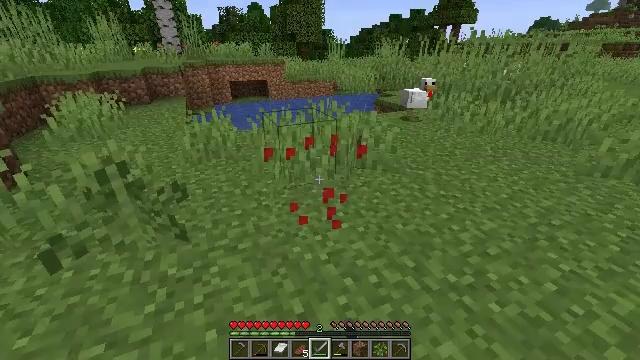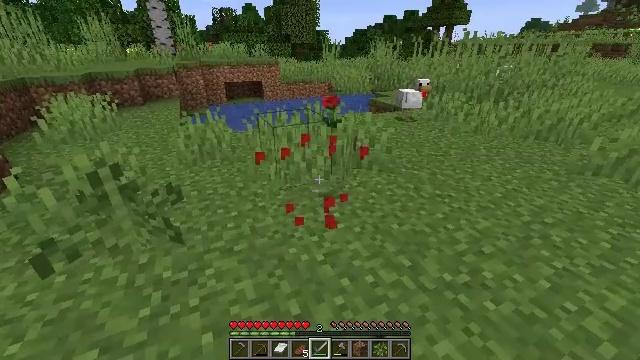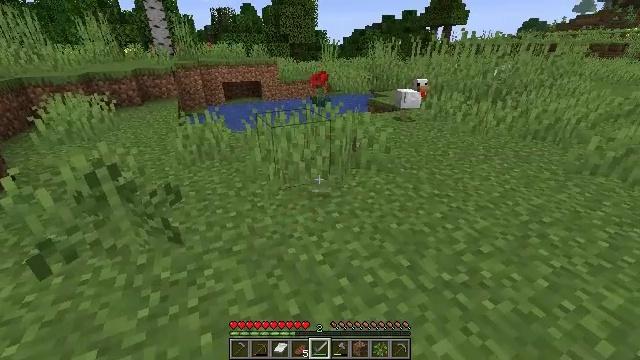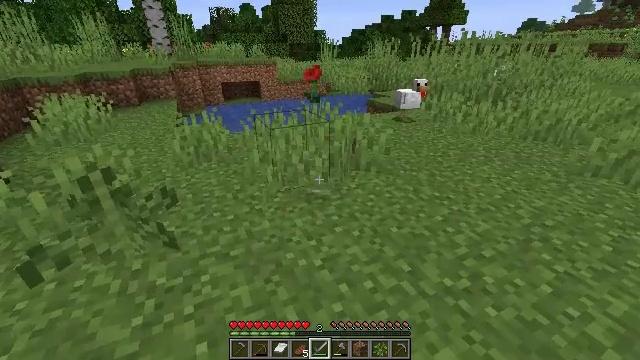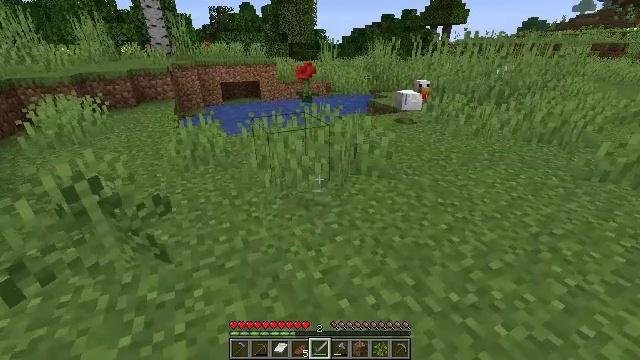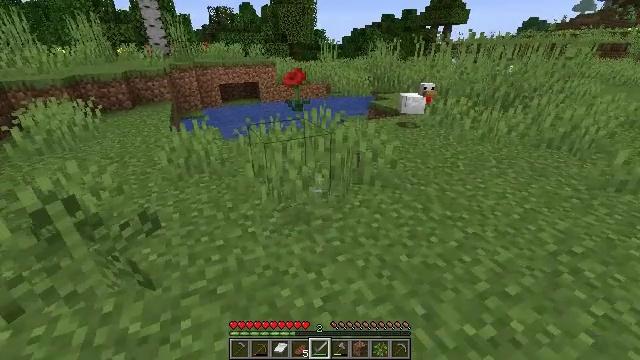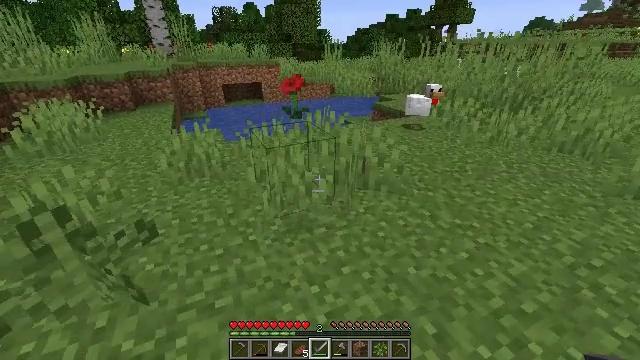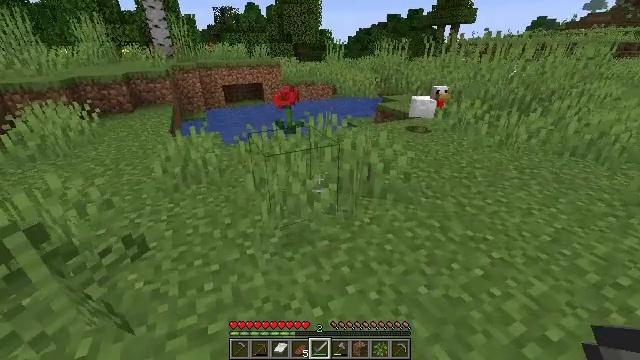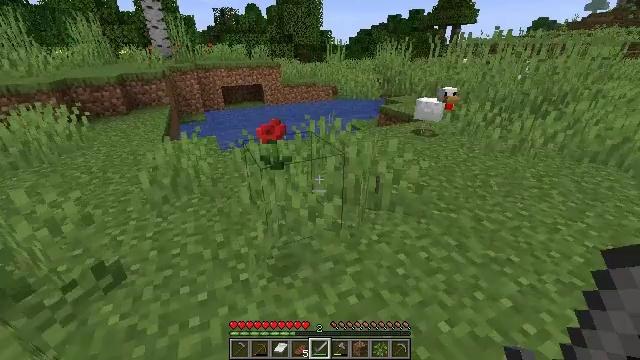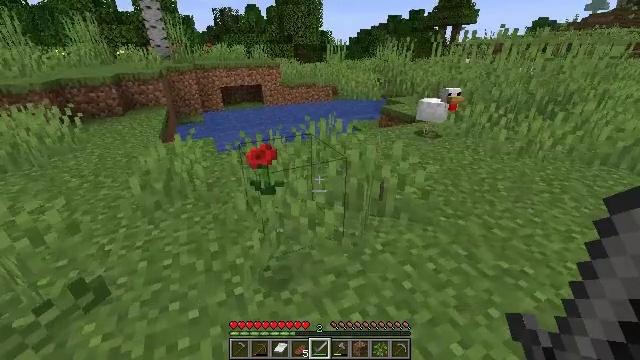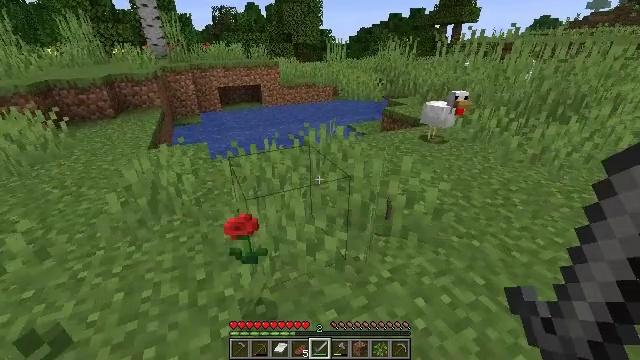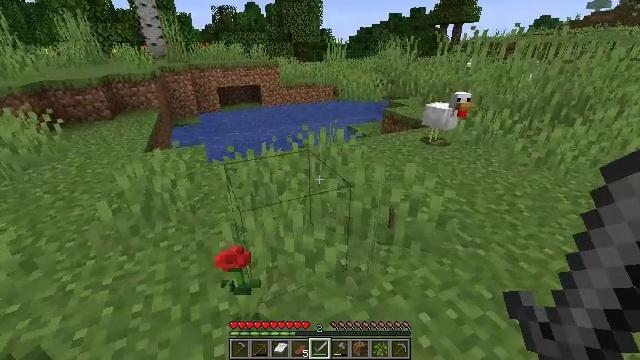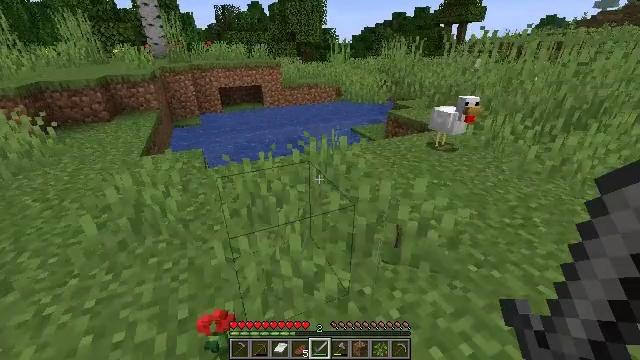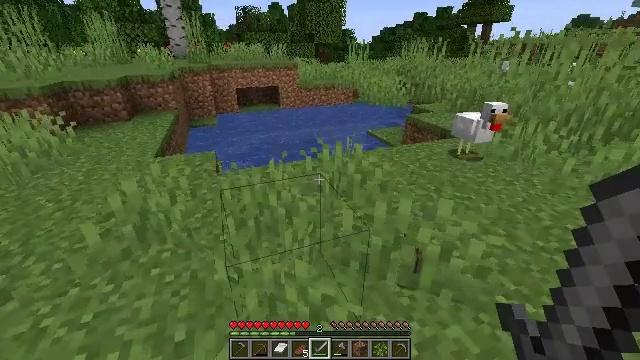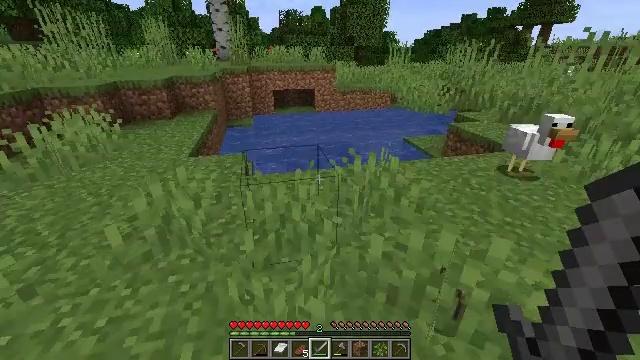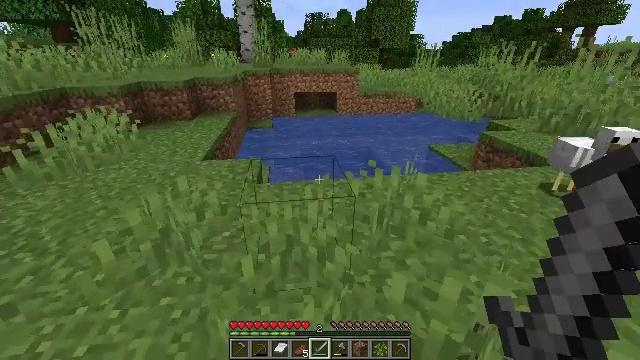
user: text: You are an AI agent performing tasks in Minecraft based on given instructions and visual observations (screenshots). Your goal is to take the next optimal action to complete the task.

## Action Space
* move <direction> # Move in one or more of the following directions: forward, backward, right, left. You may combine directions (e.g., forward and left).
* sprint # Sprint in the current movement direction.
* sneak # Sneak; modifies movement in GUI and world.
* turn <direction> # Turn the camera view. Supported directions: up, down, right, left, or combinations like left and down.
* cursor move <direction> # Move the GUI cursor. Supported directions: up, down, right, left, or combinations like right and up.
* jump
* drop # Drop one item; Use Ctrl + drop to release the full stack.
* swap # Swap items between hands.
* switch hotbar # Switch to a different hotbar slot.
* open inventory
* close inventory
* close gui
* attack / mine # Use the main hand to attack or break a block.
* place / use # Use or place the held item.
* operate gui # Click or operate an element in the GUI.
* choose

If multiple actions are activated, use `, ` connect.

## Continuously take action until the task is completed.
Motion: motion action
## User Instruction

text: Mine the dandelion from the ground.
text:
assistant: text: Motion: turn right
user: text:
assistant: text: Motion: no_op
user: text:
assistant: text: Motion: move forward
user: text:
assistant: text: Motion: move forward
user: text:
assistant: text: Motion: move forward
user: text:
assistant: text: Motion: move forward
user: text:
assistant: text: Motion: move forward
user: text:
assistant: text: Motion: move forward
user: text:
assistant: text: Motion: move forward
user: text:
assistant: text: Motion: move forward
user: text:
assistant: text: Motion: move forward
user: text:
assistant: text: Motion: move forward
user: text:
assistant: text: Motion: move forward, turn left
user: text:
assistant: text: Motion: move forward, turn left
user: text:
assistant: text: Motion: move forward, turn left
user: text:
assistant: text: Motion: move forward, turn left
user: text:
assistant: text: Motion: move forward, turn left
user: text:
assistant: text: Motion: turn left
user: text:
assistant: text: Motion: turn left
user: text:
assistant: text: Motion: turn left
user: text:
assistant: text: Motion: turn left
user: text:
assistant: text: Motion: turn left
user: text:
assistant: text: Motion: turn left and up
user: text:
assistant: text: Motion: no_op
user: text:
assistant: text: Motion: no_op
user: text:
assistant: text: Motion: no_op
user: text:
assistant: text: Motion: no_op
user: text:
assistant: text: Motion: turn left
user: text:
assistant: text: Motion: move forward, turn left
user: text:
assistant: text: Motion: move forward, turn left